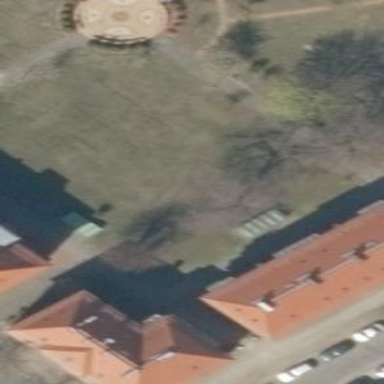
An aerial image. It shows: Hipped-roof building with apartments.